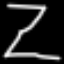
Label: hourglass